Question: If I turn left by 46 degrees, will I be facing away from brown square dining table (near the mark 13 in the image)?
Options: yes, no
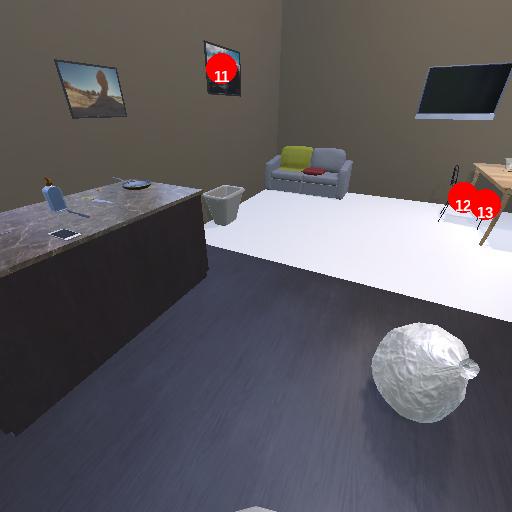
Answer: yes